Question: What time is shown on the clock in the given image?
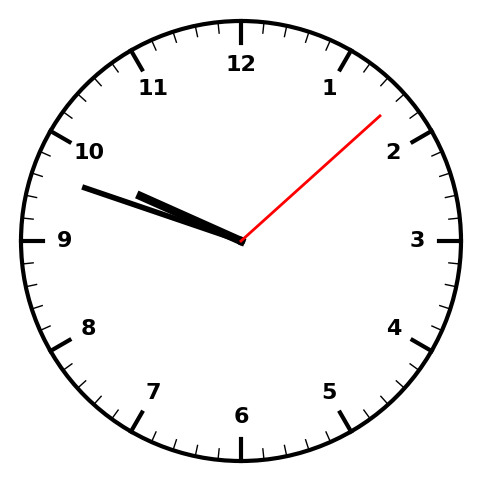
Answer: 09:48:08